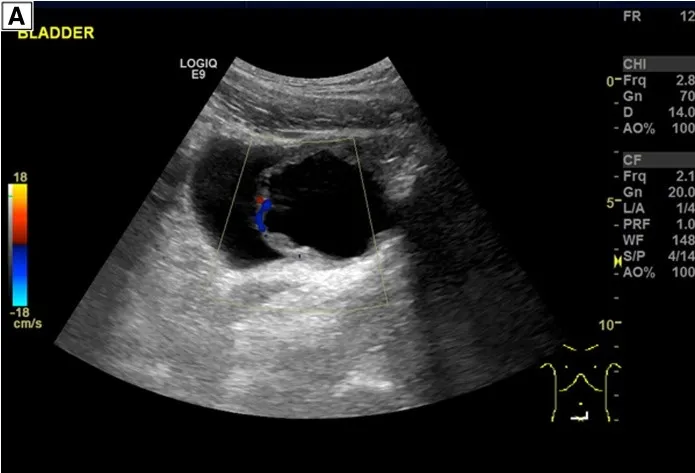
(A, B) Abdominal ultrasound scan showing the cystic lesion and thickened bladder wall.
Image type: radiology (ultrasound)